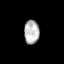
Tissue: skin
Cell type: Epithelial cells
Senescence score: 0.2273
Nuclear area (px): 355
Mean DAPI intensity: 182.634